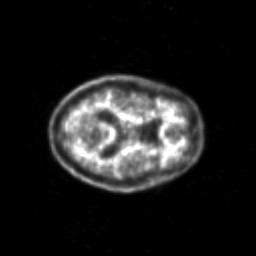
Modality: PET
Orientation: axial
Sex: female
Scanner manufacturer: siemens